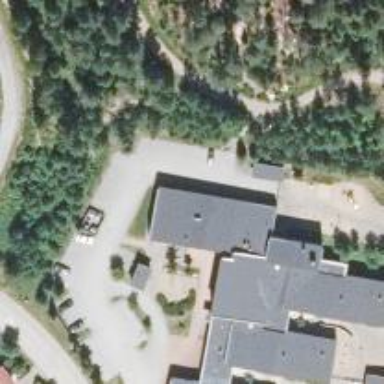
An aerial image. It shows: Kindergarten building.